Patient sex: M
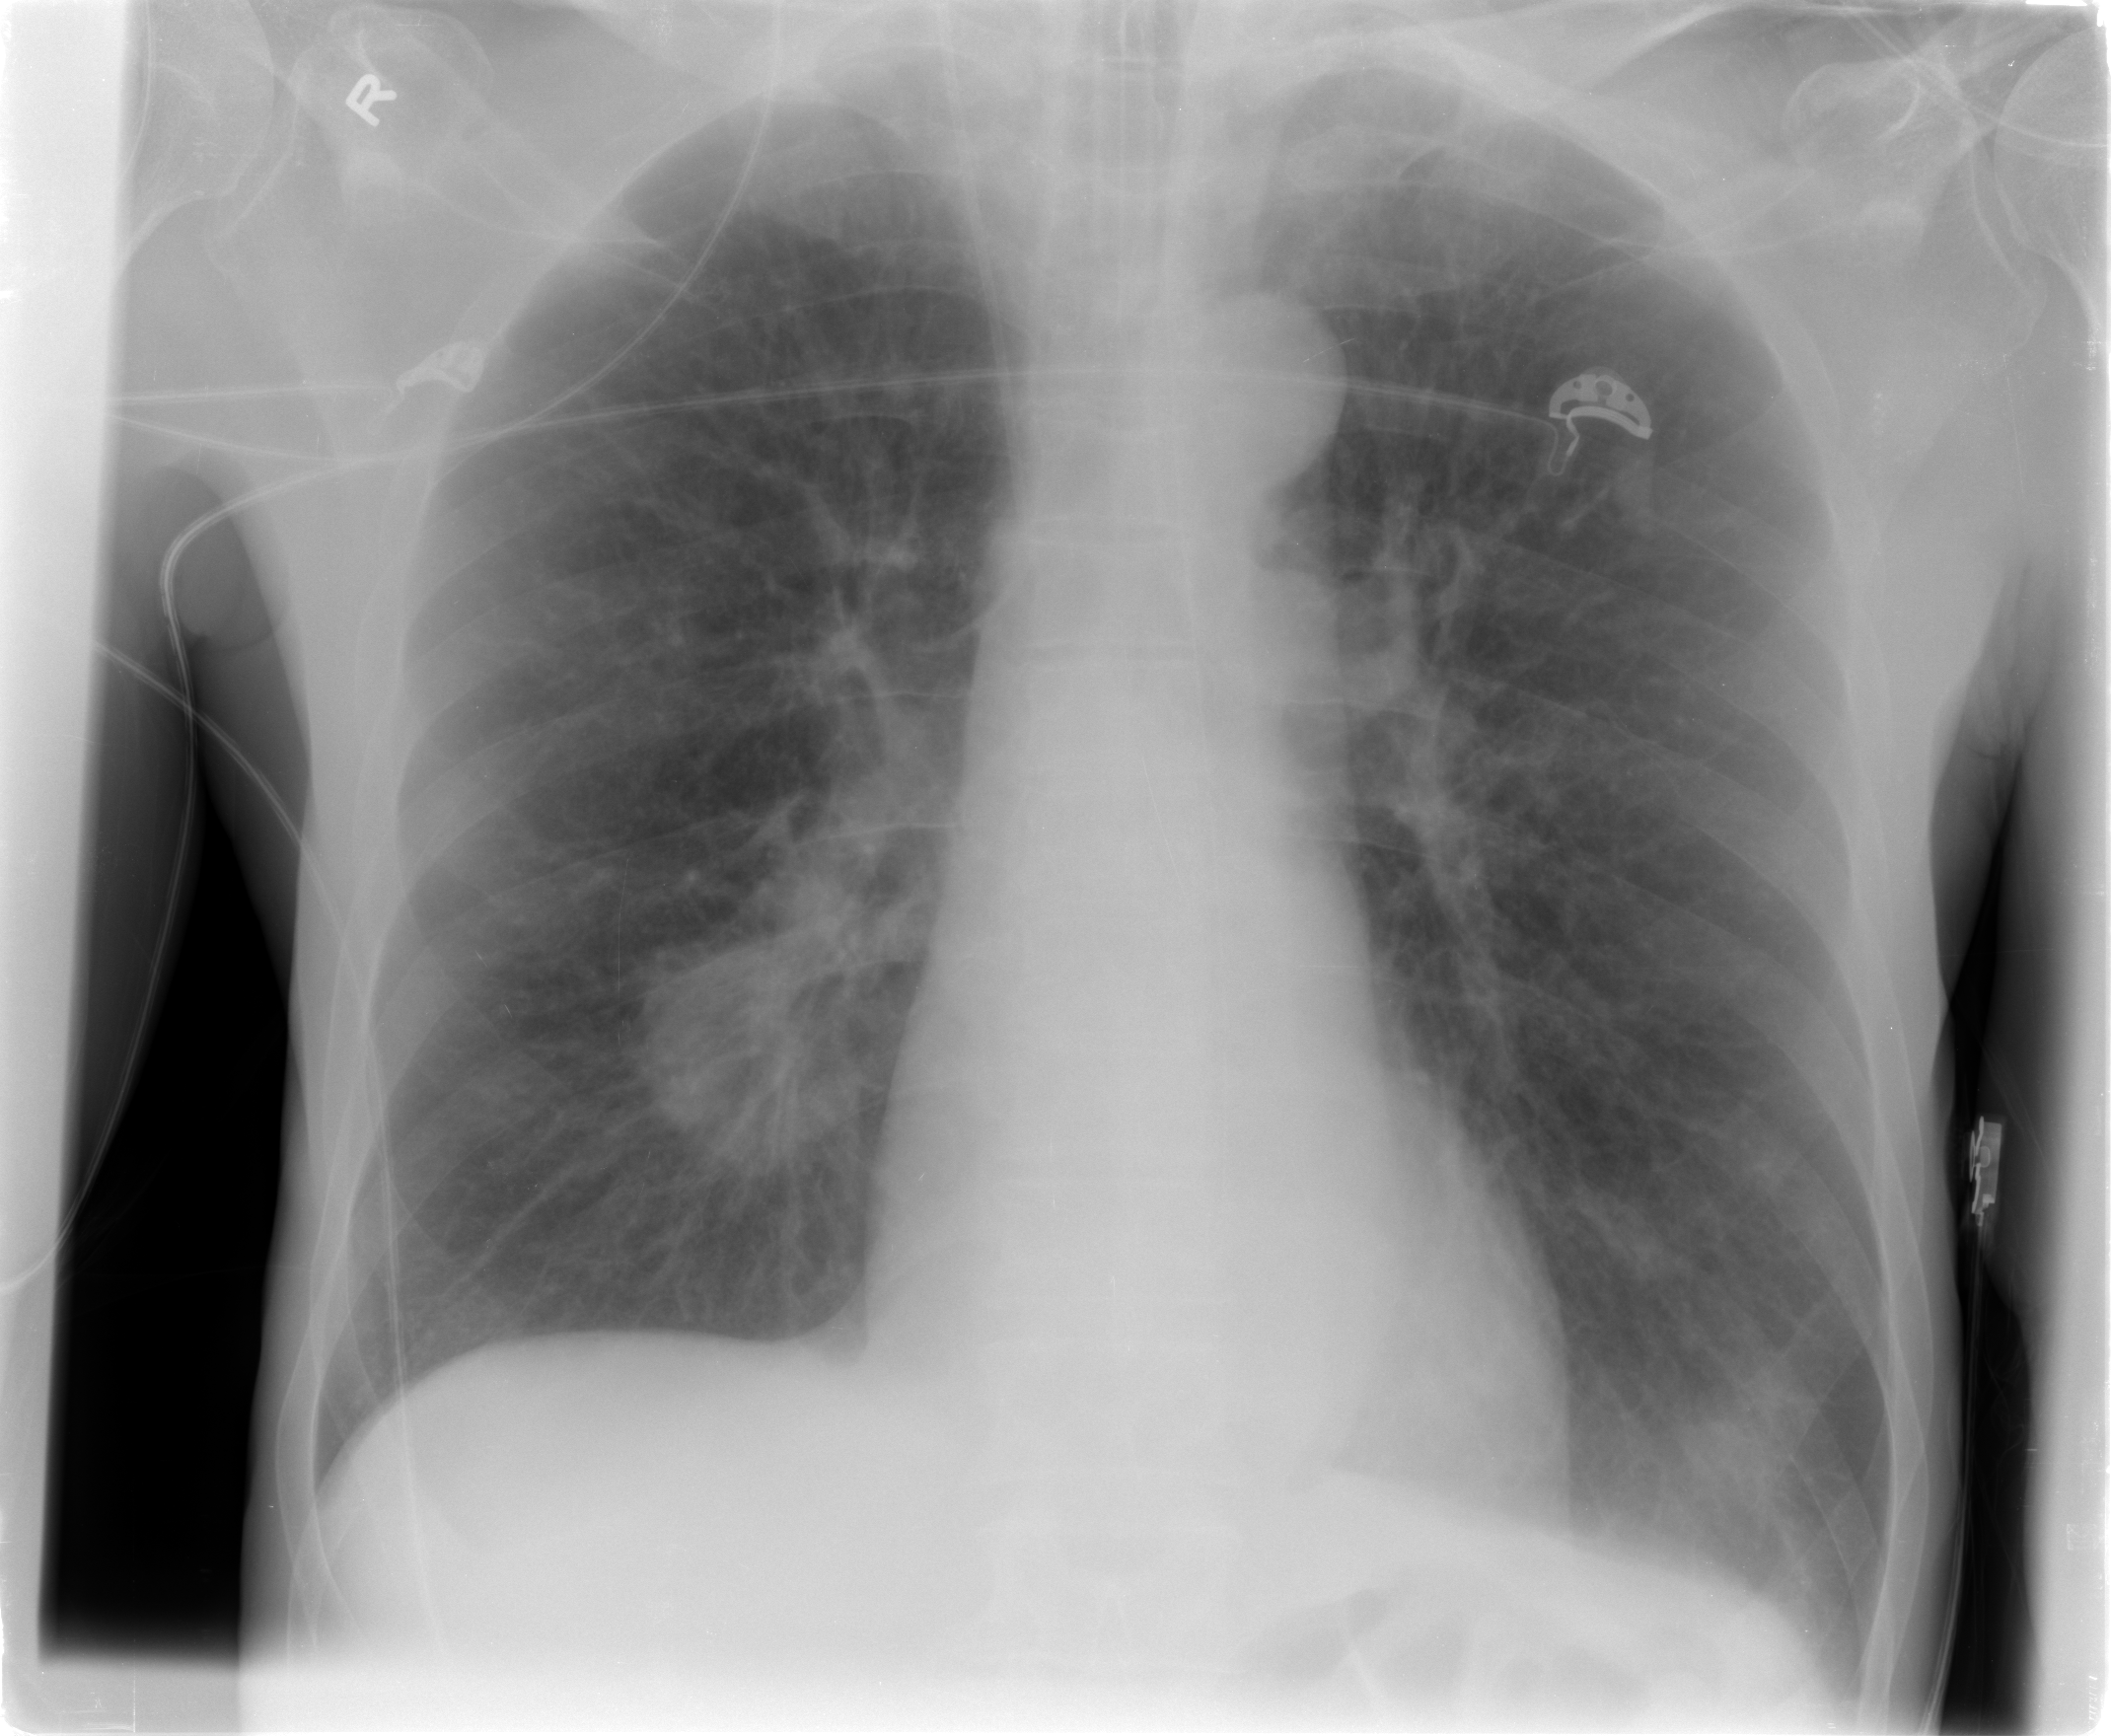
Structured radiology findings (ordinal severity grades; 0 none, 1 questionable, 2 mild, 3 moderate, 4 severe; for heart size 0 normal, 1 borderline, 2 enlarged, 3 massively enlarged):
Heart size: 0
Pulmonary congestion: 0
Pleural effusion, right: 0
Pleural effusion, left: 0
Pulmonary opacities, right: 0
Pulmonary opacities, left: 0
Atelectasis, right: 0
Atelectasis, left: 2